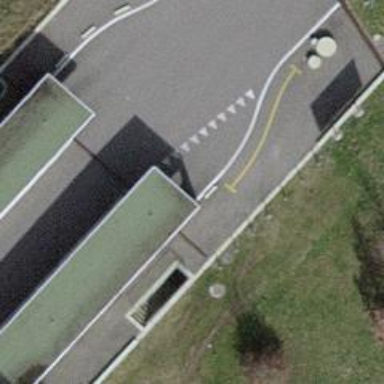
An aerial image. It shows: Parking entrance.